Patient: sex M, age 67
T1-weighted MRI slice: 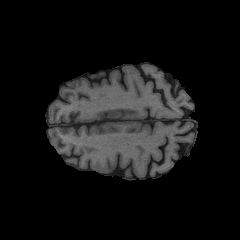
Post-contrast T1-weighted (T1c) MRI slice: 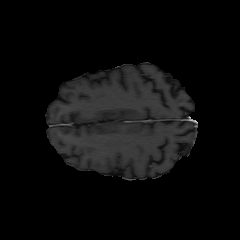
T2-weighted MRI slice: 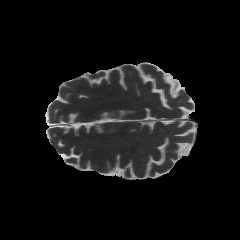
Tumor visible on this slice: no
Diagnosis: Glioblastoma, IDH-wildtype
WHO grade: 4